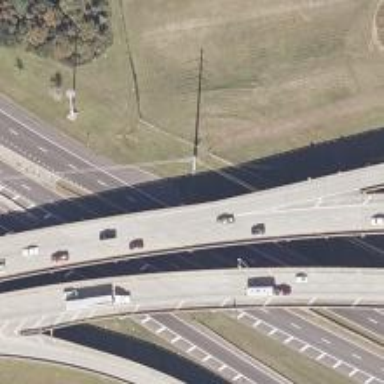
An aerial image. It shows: Bridge on motorway link.